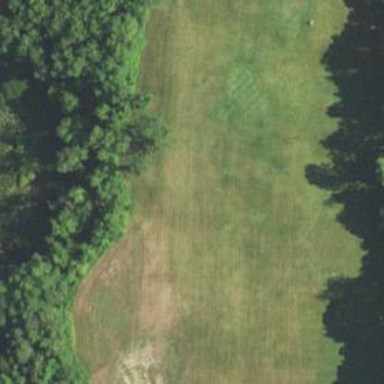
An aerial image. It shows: Grassy area designated for driving range golf.